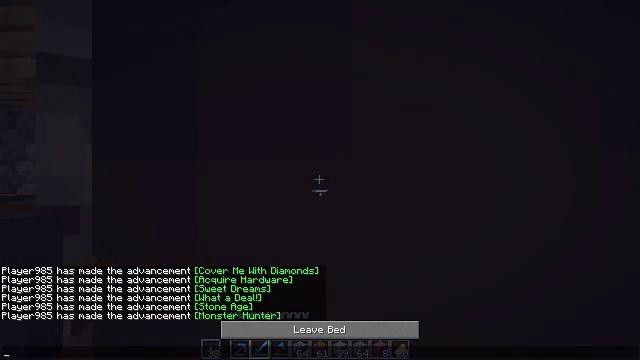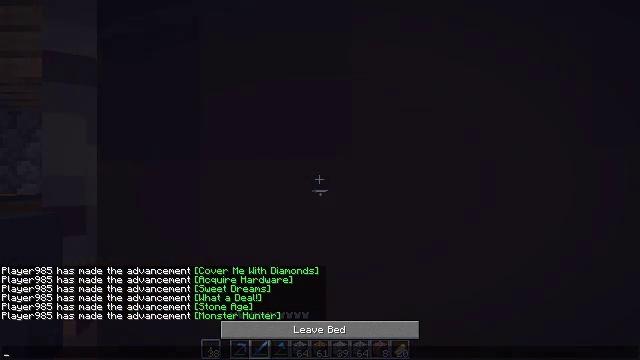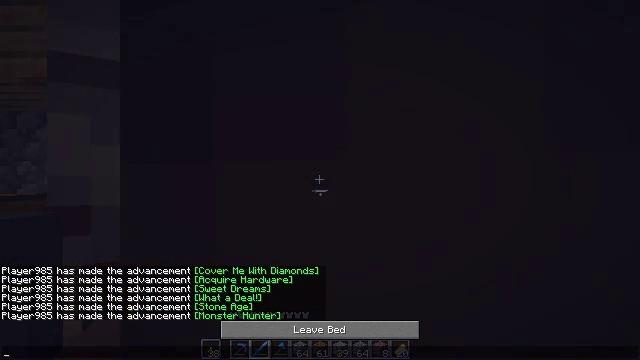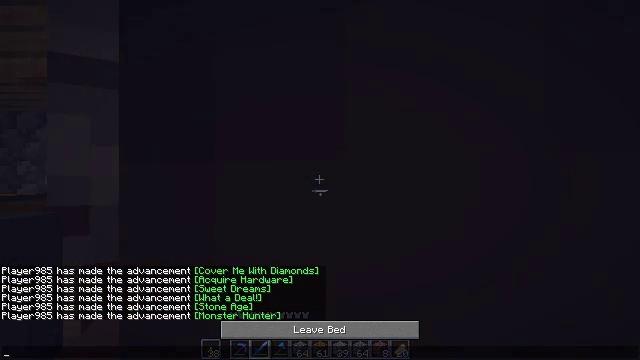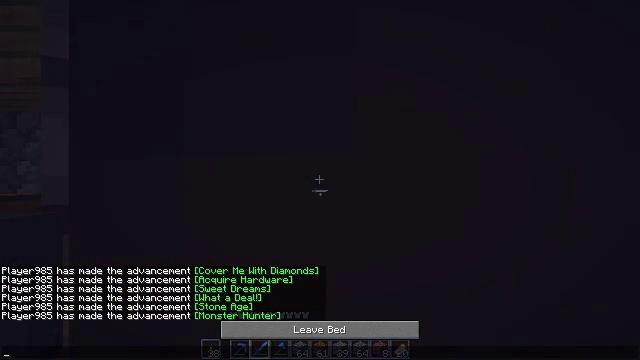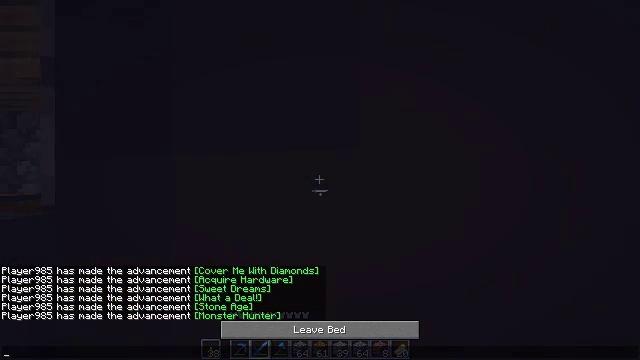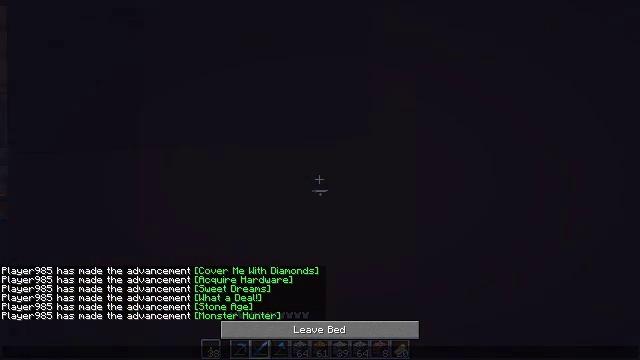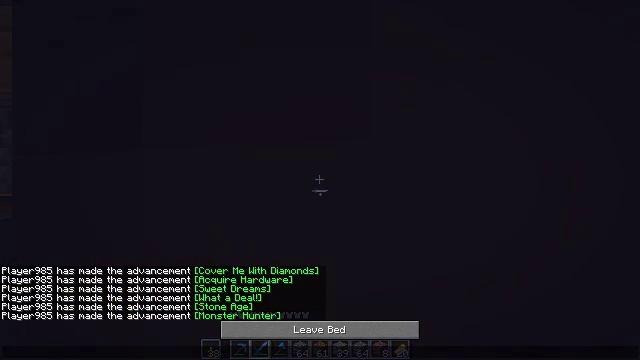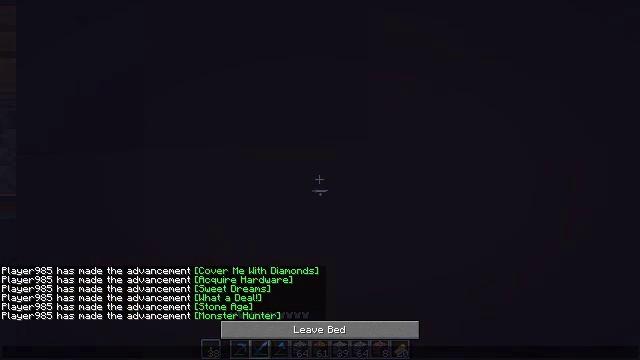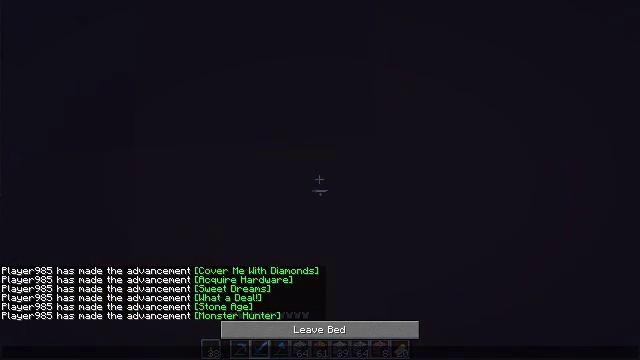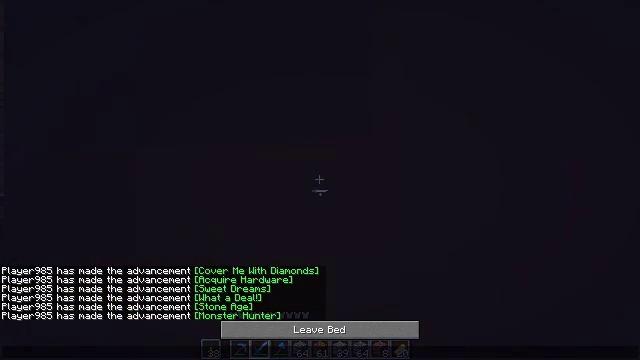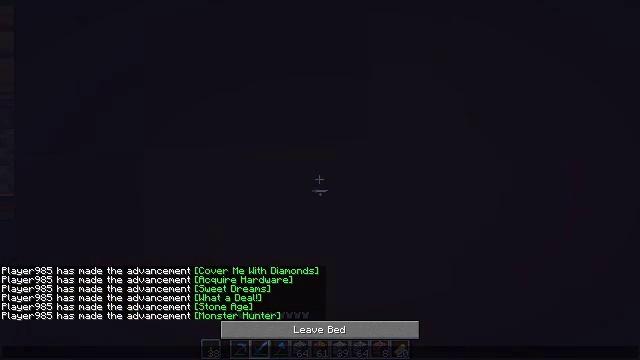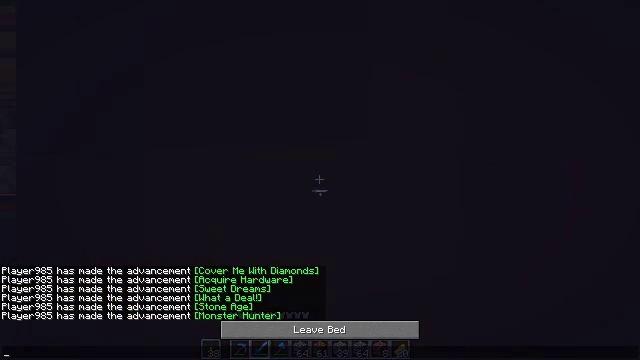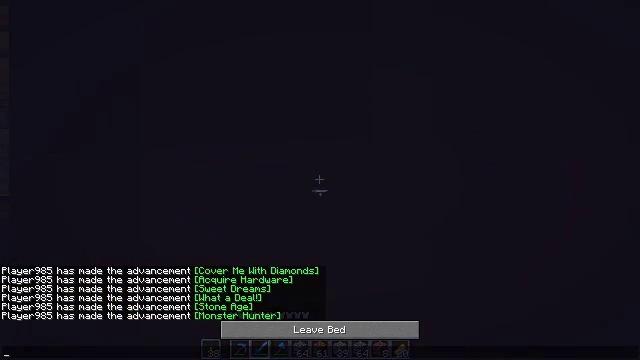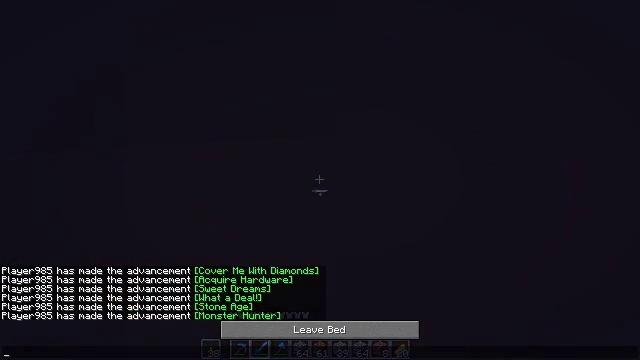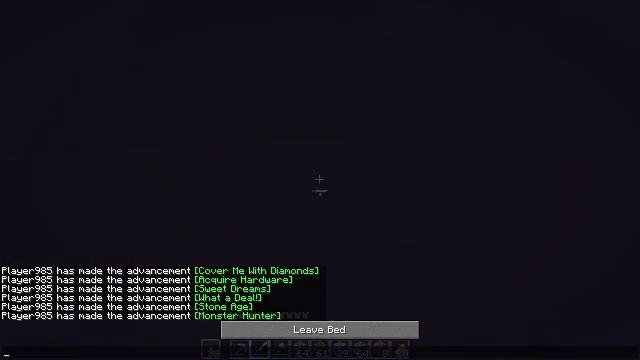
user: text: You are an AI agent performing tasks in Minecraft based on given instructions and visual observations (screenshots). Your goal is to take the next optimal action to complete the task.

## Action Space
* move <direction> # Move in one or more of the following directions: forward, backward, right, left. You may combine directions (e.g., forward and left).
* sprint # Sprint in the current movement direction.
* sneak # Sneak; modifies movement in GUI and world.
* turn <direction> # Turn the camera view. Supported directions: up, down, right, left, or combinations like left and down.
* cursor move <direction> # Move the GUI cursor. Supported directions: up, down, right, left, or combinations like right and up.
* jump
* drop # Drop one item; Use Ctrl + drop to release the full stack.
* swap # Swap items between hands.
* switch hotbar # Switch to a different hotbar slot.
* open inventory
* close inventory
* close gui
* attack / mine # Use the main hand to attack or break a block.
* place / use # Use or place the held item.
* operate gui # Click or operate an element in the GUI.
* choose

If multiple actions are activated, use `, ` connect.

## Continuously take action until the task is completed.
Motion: motion action
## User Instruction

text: Craft a green dye.
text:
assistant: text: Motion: no_op
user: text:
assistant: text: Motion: no_op
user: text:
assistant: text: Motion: no_op
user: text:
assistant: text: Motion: no_op
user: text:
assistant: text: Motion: no_op
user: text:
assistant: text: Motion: no_op
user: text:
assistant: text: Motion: no_op
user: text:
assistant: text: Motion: no_op
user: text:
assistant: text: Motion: no_op
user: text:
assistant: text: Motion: no_op
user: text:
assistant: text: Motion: no_op
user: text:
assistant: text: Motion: no_op
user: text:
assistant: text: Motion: no_op
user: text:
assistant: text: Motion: no_op
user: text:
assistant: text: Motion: no_op
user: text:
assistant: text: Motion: no_op
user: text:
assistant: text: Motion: no_op
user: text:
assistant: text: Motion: no_op
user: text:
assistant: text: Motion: no_op
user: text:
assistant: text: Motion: no_op
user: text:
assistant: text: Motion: no_op
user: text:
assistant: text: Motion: no_op
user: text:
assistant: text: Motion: no_op
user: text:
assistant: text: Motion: no_op
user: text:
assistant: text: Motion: no_op
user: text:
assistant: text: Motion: no_op
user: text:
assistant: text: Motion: no_op
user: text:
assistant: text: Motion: no_op
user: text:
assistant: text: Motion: no_op
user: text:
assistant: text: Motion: close gui